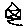
Label: house